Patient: sex M, age 52
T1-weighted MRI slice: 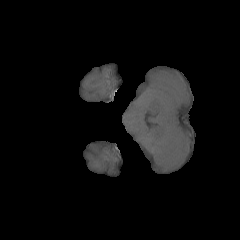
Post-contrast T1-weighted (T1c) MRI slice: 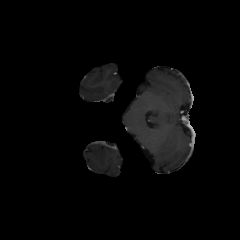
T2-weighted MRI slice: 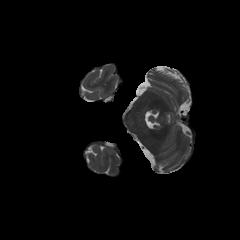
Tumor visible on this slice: no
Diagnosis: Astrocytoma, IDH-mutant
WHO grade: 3